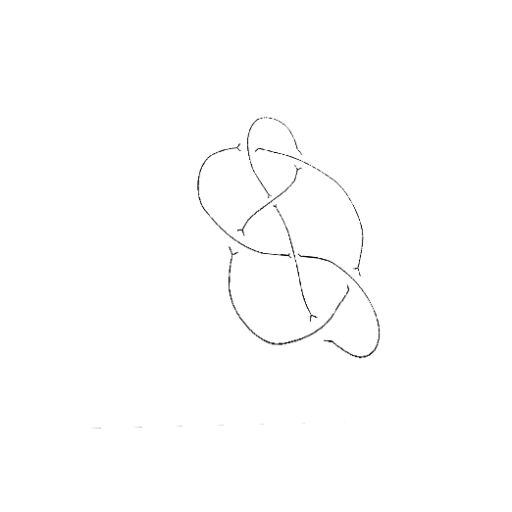
Crossing number: 7